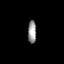
Tissue: lung
Cell type: Epithelial cells
Senescence score: 0.1728
Nuclear area (px): 193
Mean DAPI intensity: 146.912